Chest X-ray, PA view. Patient: 50 years old, sex M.
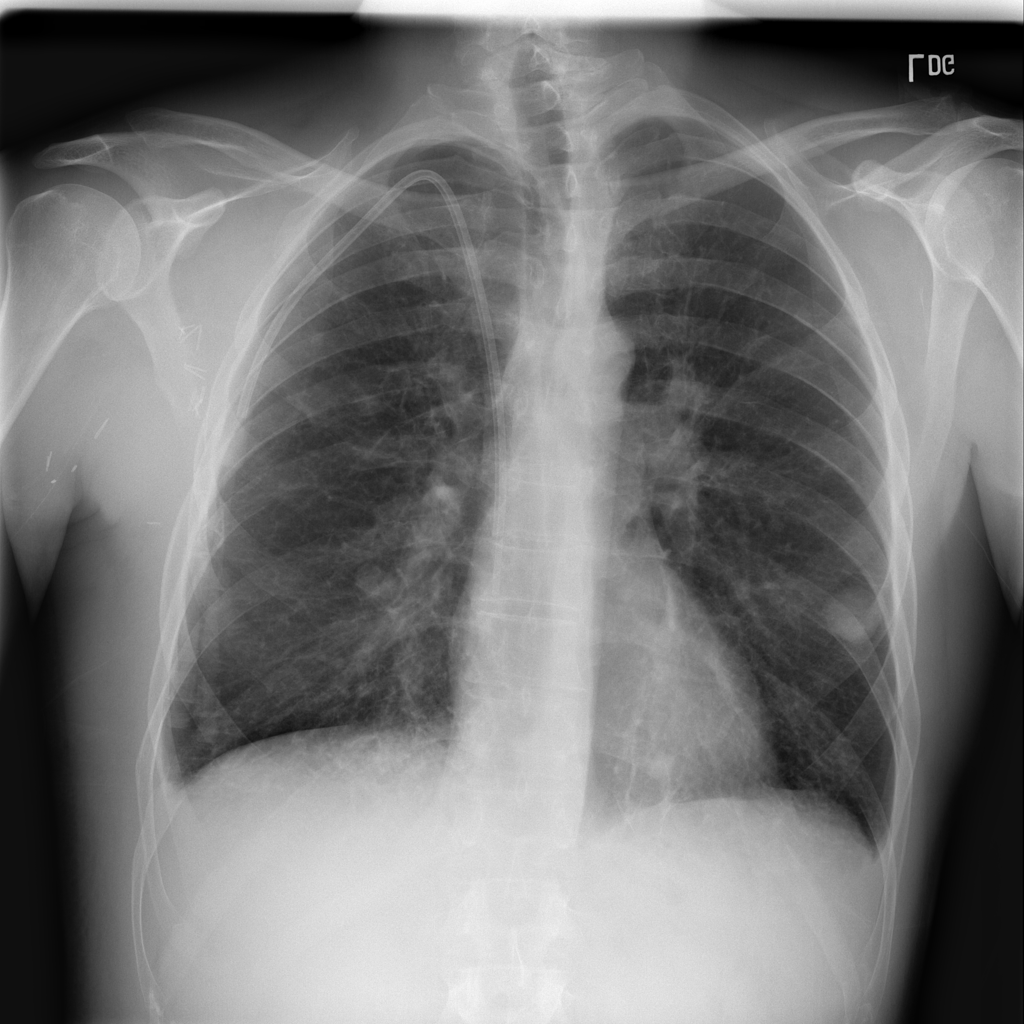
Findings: Effusion, Mass